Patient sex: M
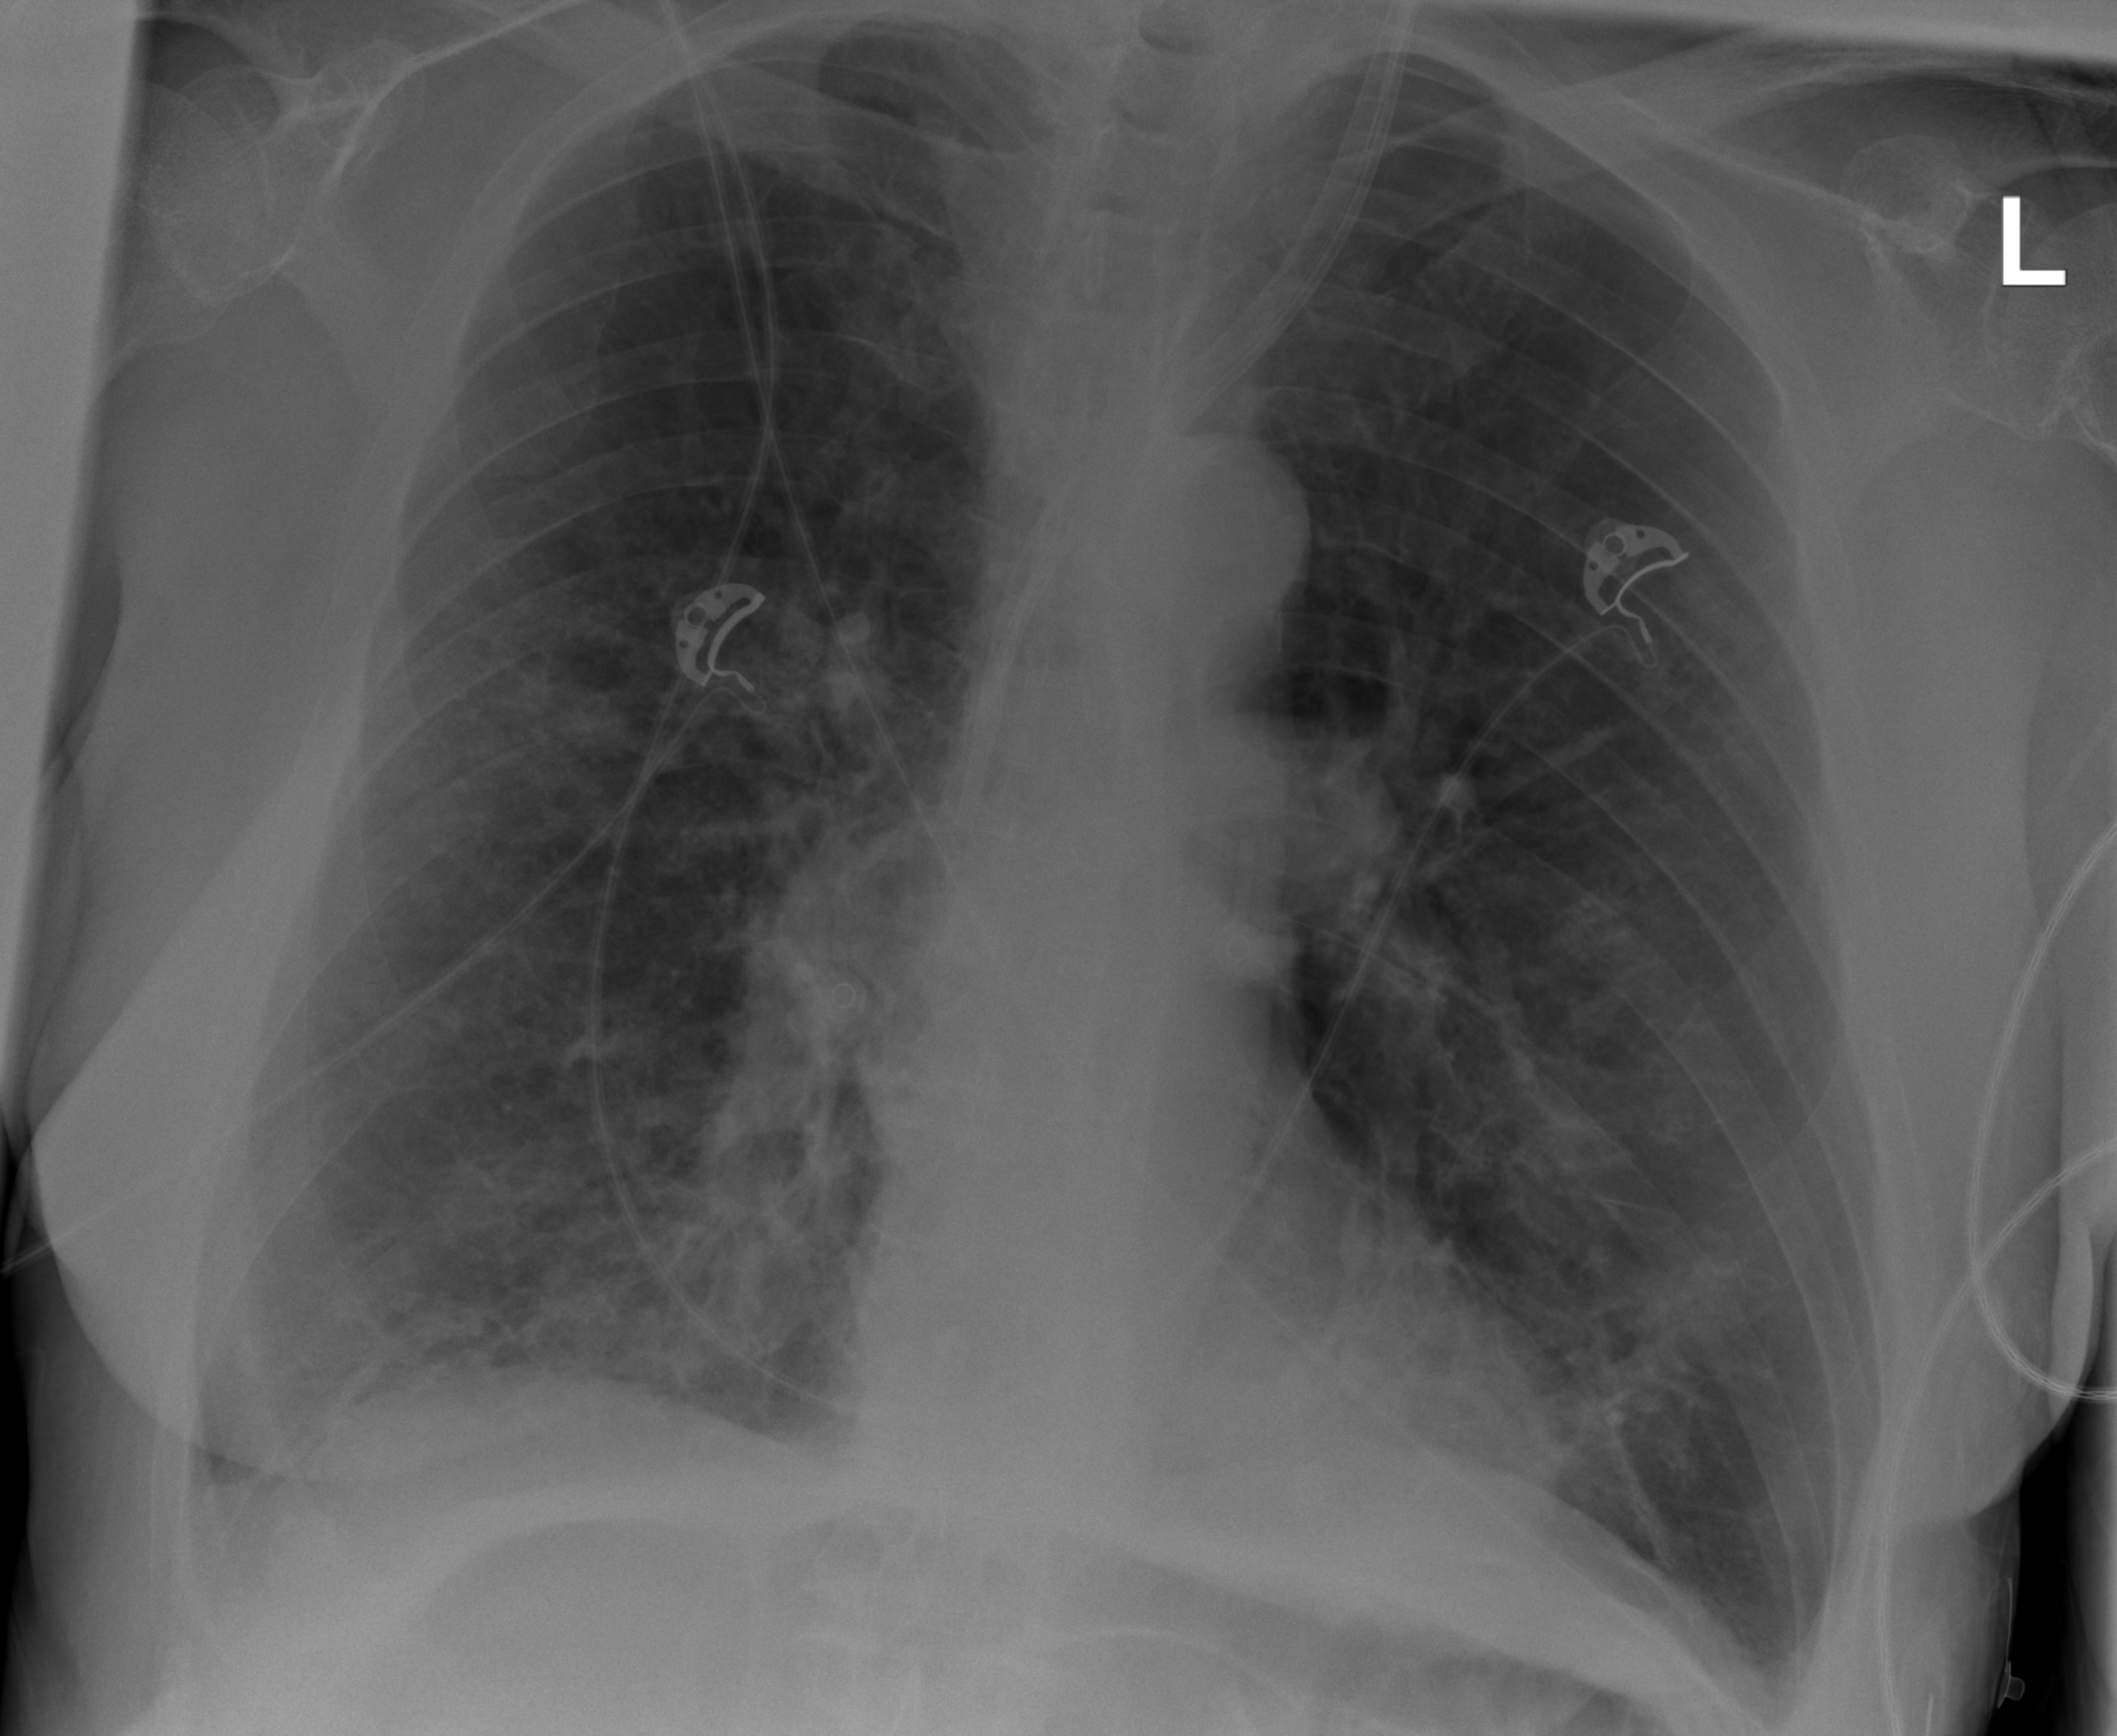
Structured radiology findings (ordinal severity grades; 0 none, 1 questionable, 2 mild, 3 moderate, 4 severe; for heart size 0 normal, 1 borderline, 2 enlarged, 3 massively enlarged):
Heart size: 0
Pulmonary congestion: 0
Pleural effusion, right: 2
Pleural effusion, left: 2
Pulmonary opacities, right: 3
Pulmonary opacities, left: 2
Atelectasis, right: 2
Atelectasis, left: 2